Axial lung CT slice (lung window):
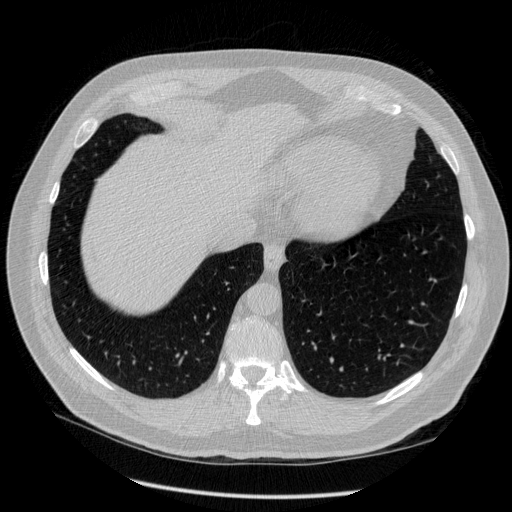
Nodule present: no